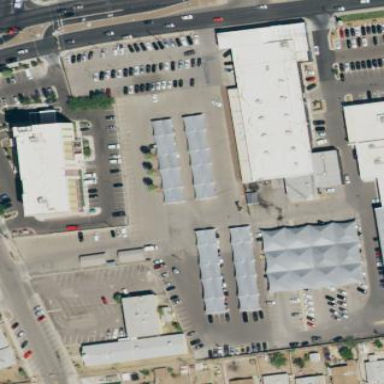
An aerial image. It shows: Car shop in retail area.